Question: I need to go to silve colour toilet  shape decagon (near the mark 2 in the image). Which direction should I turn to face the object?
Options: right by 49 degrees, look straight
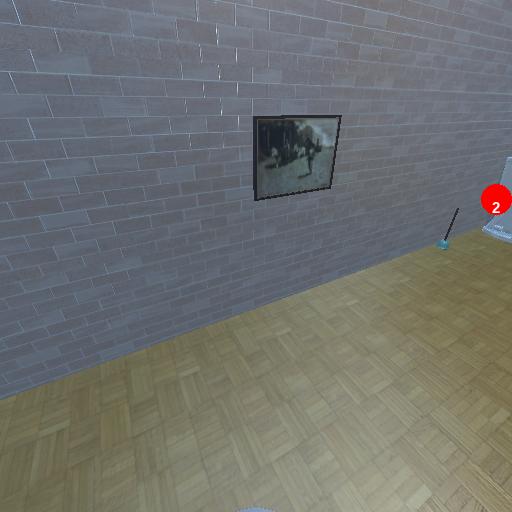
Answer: right by 49 degrees